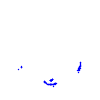
Particle: proton